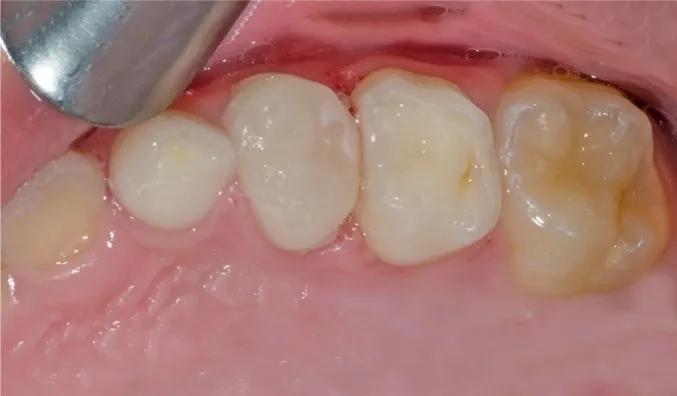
Final occlusal view of the restored tooth.
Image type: radiology (ct)